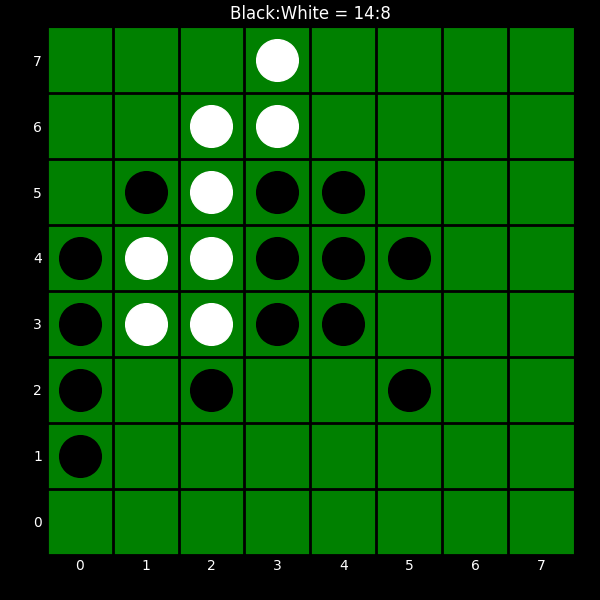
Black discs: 14
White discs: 8